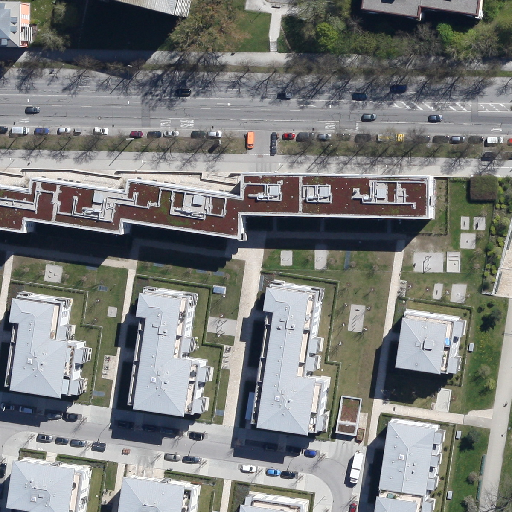
Referring expression: building along the road